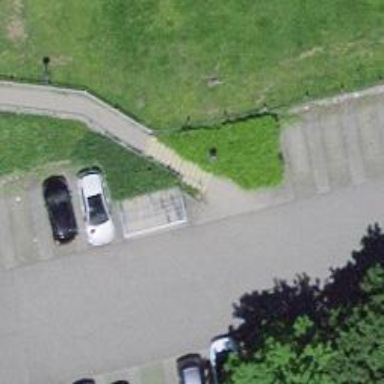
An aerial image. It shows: Road with steps.